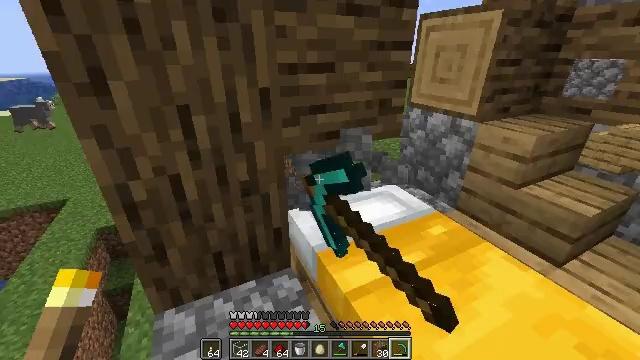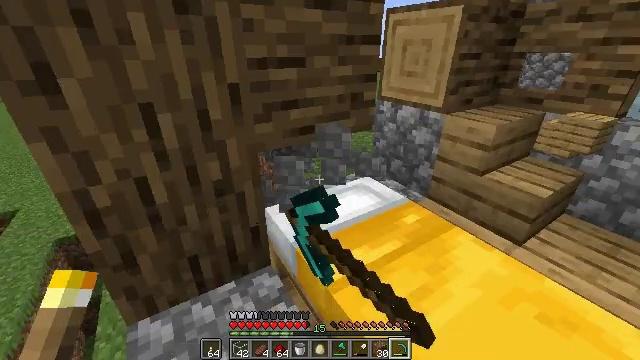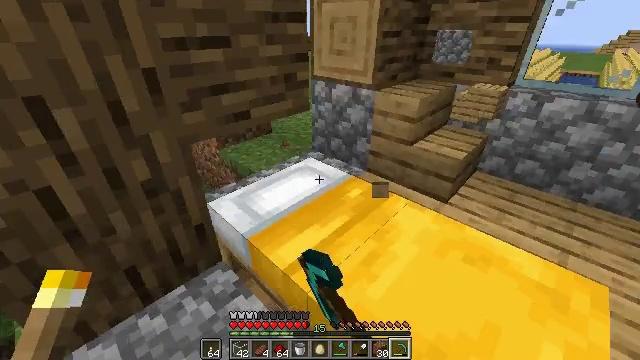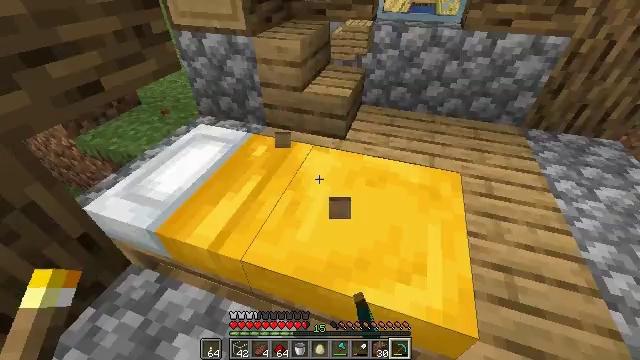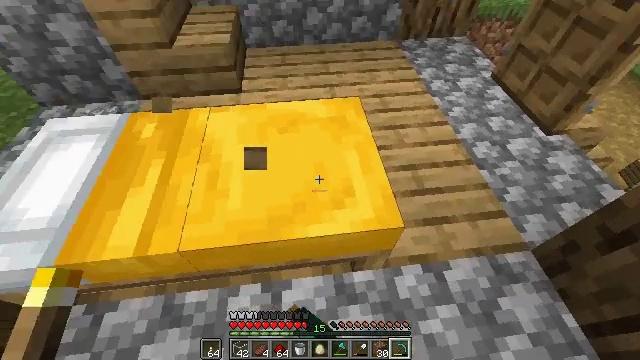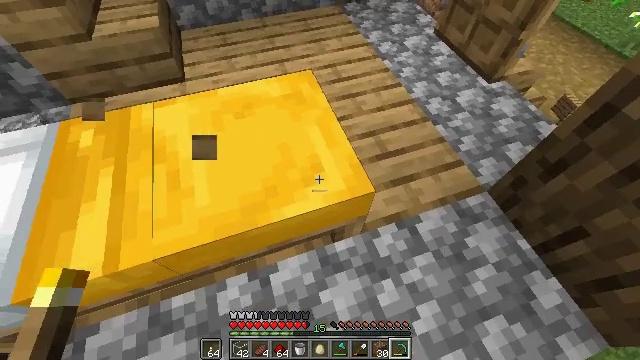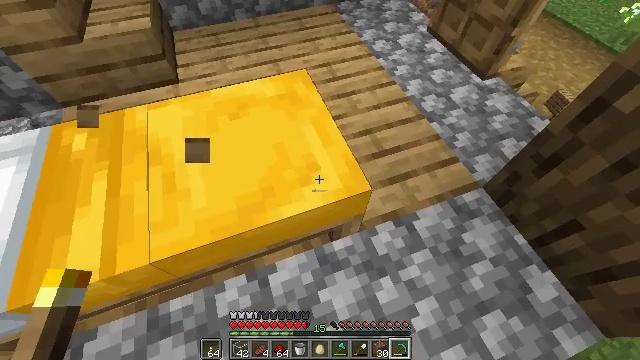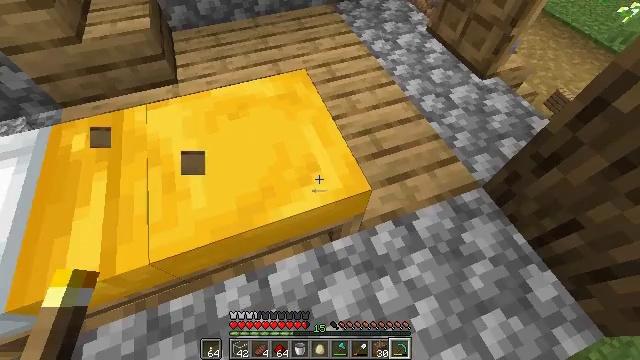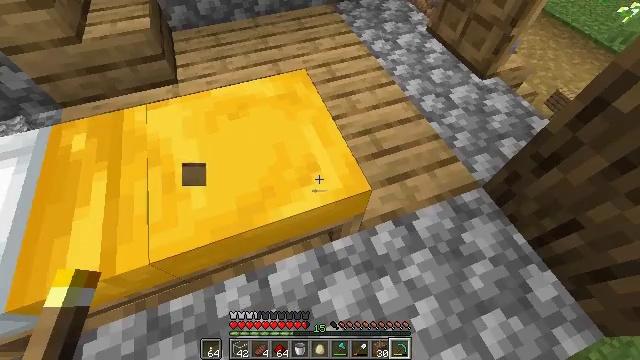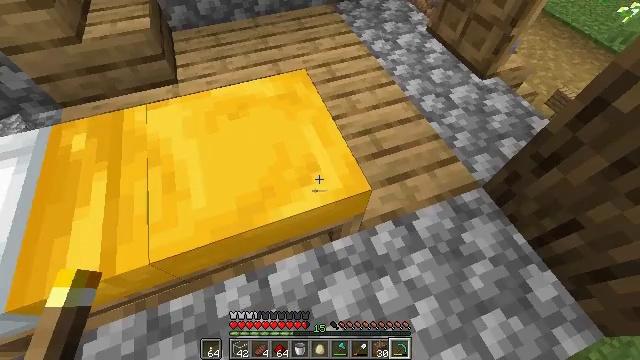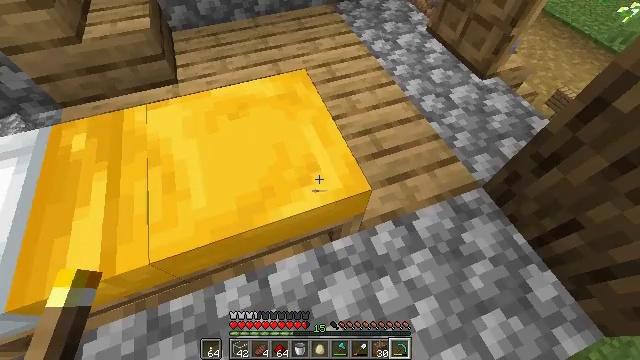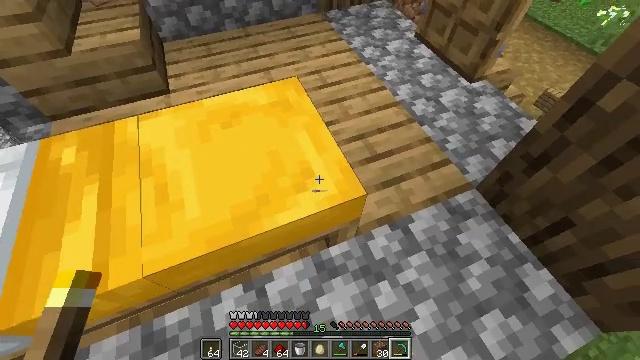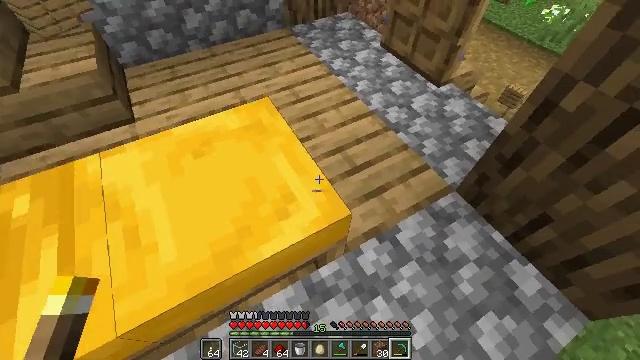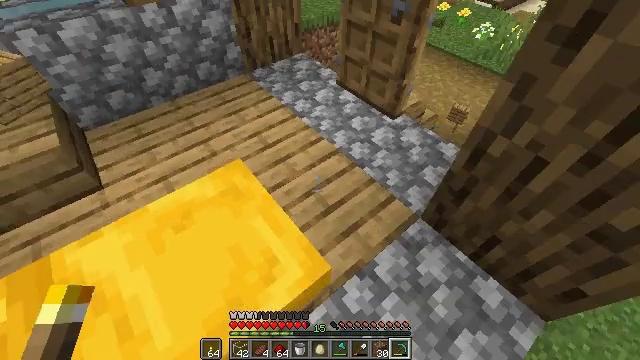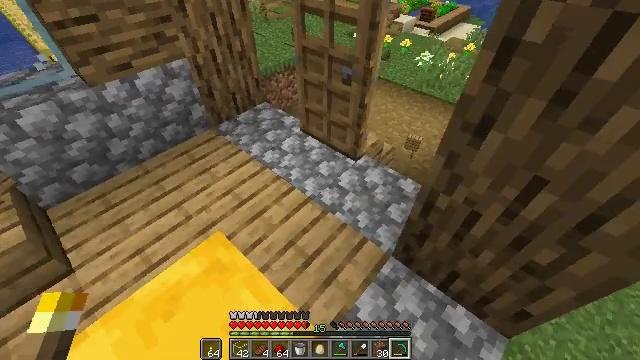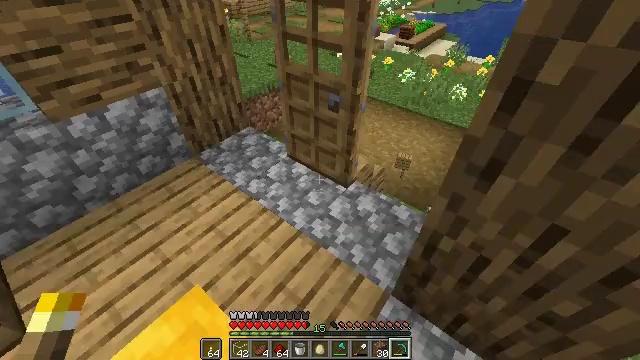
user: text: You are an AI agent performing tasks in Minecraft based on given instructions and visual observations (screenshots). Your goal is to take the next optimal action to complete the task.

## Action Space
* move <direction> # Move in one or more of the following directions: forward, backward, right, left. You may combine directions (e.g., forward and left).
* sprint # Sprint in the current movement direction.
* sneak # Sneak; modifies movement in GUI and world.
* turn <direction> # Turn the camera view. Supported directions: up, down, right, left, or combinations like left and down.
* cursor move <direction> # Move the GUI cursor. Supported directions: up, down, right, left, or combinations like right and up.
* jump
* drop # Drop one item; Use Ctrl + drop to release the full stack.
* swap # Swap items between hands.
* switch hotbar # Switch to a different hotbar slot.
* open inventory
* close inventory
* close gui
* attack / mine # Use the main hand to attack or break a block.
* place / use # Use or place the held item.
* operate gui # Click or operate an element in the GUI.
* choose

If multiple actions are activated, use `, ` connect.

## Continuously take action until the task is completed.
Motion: motion action
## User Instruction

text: Break the oak door to remove it.
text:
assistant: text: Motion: turn right and down, attack / mine
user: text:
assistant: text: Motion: turn right and down, attack / mine
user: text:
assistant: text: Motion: turn right and down, attack / mine
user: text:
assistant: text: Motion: turn right and down
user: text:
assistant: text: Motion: turn right and down
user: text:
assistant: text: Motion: turn right
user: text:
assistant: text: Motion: no_op
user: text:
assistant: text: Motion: no_op
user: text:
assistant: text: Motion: no_op
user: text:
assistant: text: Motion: no_op
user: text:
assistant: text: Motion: turn right and up
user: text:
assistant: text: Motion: move forward, turn right and up
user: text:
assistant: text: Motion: move forward, turn right and up
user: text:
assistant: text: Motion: move forward, turn right and up
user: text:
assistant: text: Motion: move forward, turn right and up
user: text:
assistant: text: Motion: turn up
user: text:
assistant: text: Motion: turn up
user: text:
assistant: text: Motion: turn left and up
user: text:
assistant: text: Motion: turn left and up
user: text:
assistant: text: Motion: move forward, turn left and up
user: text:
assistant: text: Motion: move forward, turn up
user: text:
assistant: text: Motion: move forward, turn left
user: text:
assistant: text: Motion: move forward, turn left
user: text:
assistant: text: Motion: move forward
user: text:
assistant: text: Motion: no_op
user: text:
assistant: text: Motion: turn right and down
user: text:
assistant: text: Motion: turn right and down
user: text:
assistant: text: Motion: turn right and down
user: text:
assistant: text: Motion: no_op
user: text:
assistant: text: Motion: no_op